Field crop: tomato
Growth stage: 1
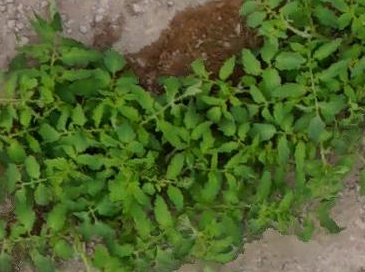
Species: tomato